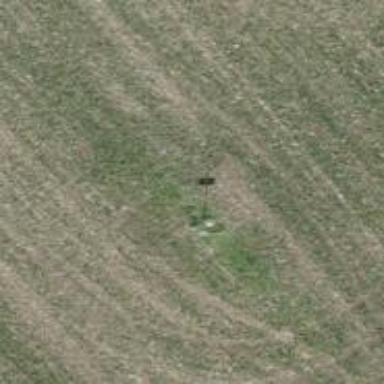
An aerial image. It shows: Pole with roof covering.